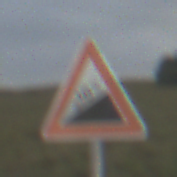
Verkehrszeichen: Steigung10
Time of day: Night
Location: Outdoor (Nature)
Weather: Overcast
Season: NotSpecified
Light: Artificial